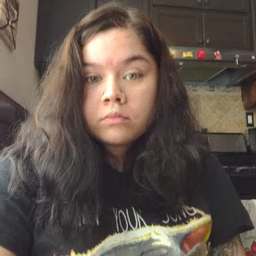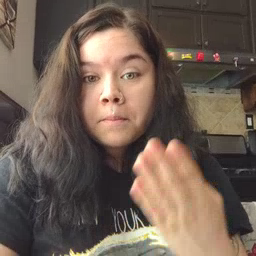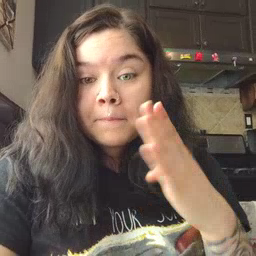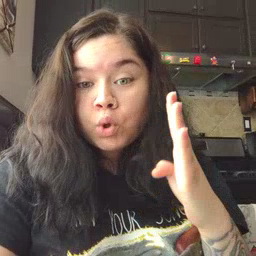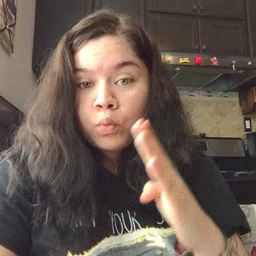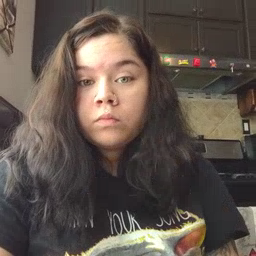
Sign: blue